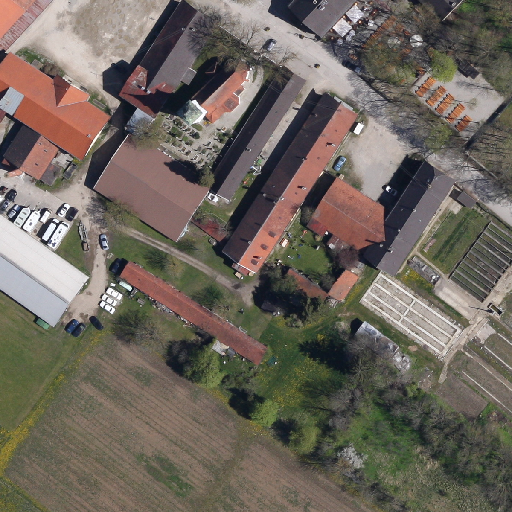
Referring expression: vehicle in the parking area